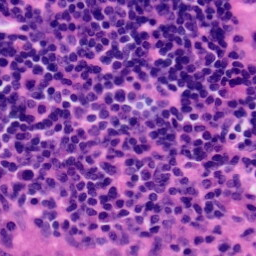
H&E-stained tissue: Tonsil